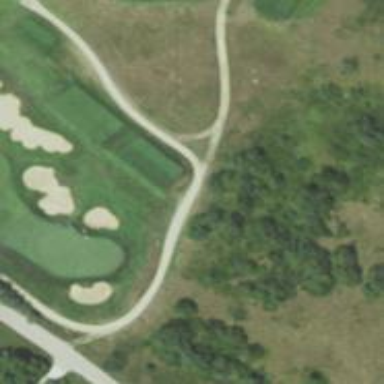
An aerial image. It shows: Service road designated as golf cart path.